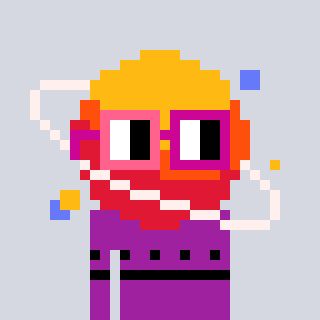
a pixel art character with square pink and red glasses, a saturn-shaped head and a magenta-colored body on a cool background